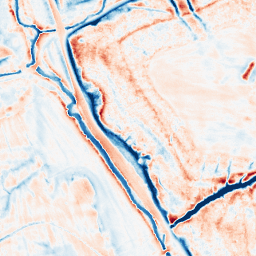
Category: edge_preserving
Decomposition family: anisotropic_diffusion
Decomposition parameters: iterations: 50
kappa: 100
gamma: 0.2
Upsampling method: sinc_hamming
Upsampling parameters: scale: 8
kernel_size: 16
Upsampling scale: 8